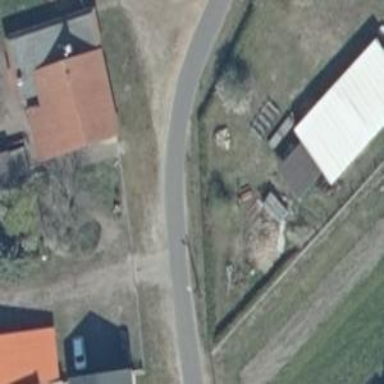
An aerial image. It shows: Smoothly paved residential road.